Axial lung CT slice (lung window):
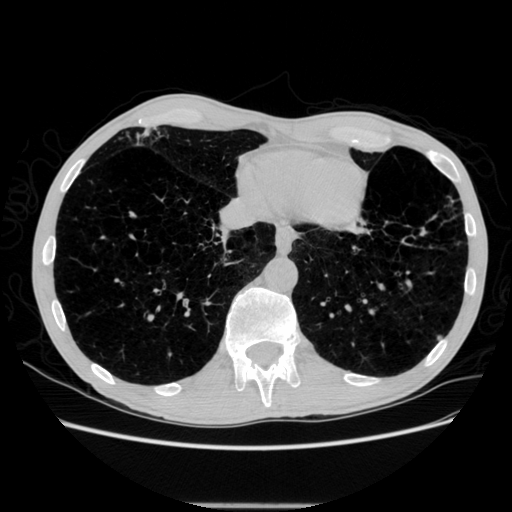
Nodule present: yes
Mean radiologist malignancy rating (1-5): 3